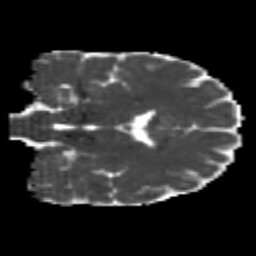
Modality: MD
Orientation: coronal
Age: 20
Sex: male
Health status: healthy
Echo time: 0.074 s